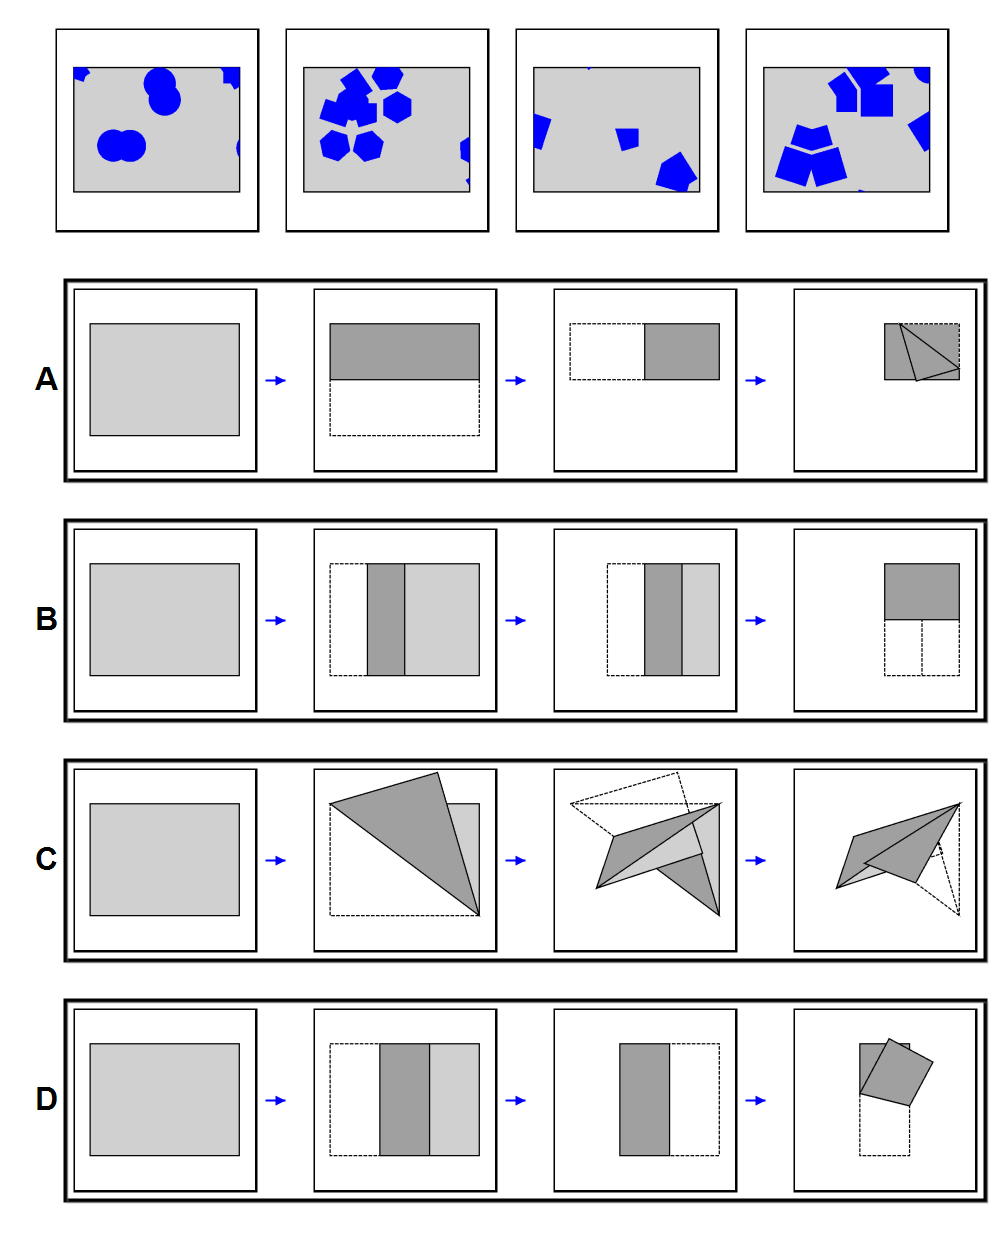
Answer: C